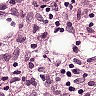
Metastatic tissue present: no